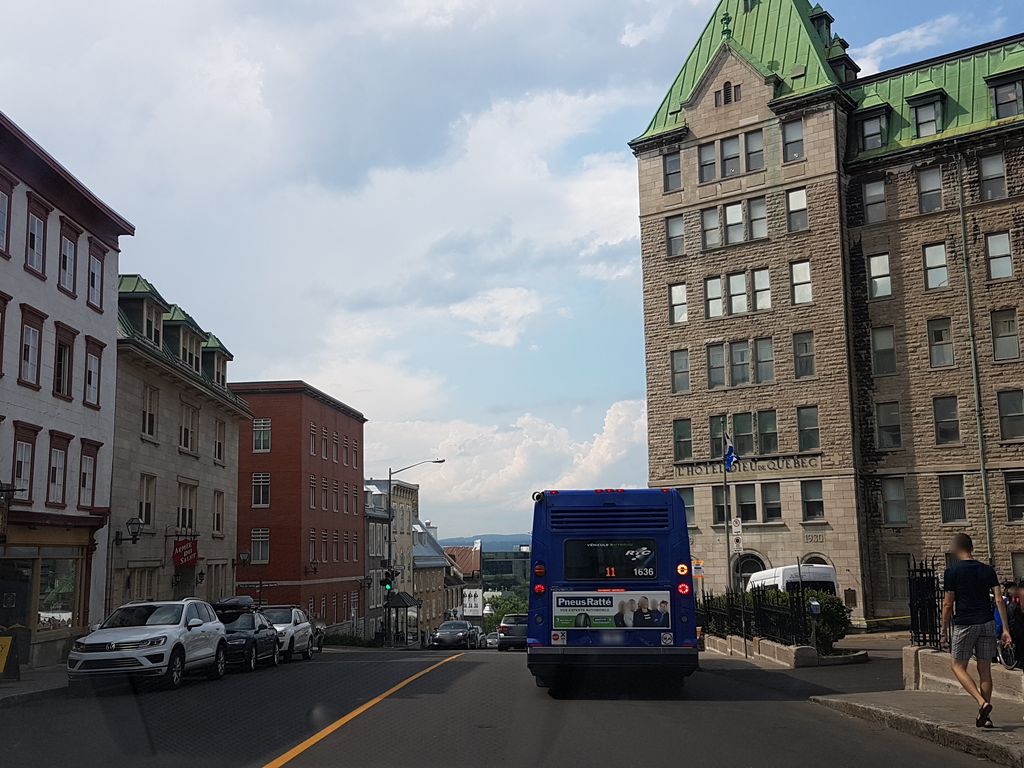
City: quebec_city